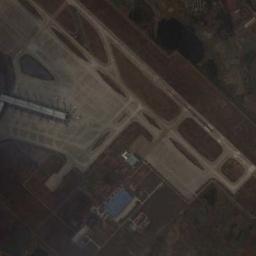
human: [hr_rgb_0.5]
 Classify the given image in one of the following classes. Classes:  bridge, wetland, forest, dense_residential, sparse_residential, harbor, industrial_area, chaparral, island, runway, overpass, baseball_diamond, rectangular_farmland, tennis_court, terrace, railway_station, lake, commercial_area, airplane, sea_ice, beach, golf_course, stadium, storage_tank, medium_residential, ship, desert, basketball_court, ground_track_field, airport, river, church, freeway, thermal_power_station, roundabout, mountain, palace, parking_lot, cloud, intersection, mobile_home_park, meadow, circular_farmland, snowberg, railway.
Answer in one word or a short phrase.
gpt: airport